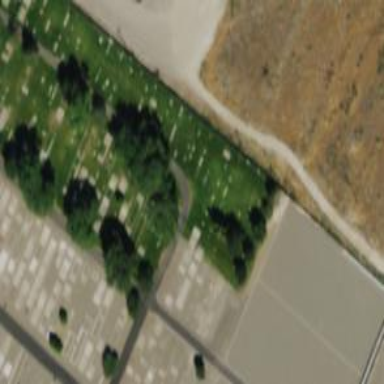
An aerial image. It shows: Sector within cemetery.